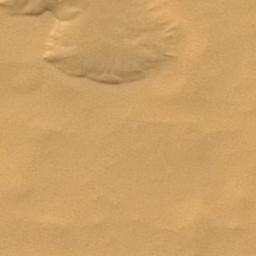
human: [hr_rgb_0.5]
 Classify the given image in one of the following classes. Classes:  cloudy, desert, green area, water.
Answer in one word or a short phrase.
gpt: desert